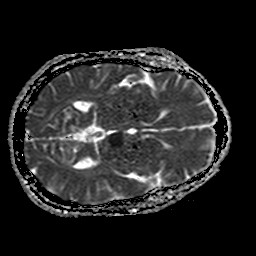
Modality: ADC
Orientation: axial
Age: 64
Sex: male
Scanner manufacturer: philips
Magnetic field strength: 1.5 T
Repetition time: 3.547 s
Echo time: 0.09411 s